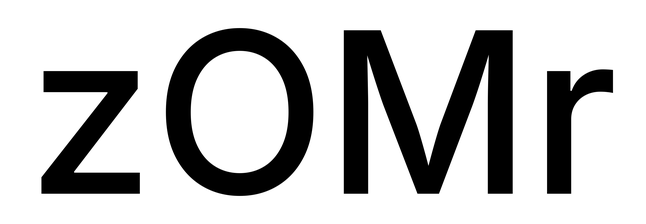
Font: Inter_Medium